Question: Screenshot from <URL> DateTime Example.
Although both dates match, the picker does not. I've tried both setting the timezone on the picker and trying to implement a value converter without success.
'''
public class DateConverter : MvxValueConverter<NSDate, DateTime>
{
protected override DateTime Convert(NSDate date, Type targetType, object parameter, CultureInfo culture)
{
return (new DateTime(2001, 1, 1, 0, 0, 0)).AddSeconds(date.SecondsSinceReferenceDate);
}
protected override NSDate ConvertBack(DateTime date, Type targetType, object parameter, CultureInfo culture)
{
return NSDate.FromTimeIntervalSinceReferenceDate((date - (new DateTime(2001, 1, 1, 0, 0, 0))).TotalSeconds);
}
}
'''

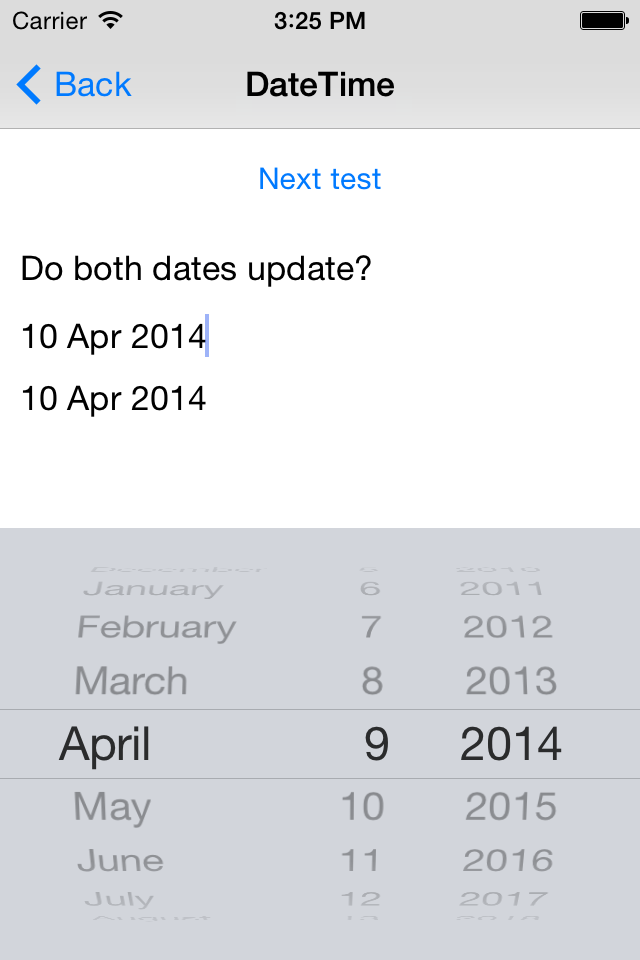
Answer: For anyone who finds this, issue is UIDatePicker does not respect setting 'TimeZone' or 'Locale', hence everything returned or set to it is expected to be in UTC.
MvvmCross was patched to take this into account
<URL>